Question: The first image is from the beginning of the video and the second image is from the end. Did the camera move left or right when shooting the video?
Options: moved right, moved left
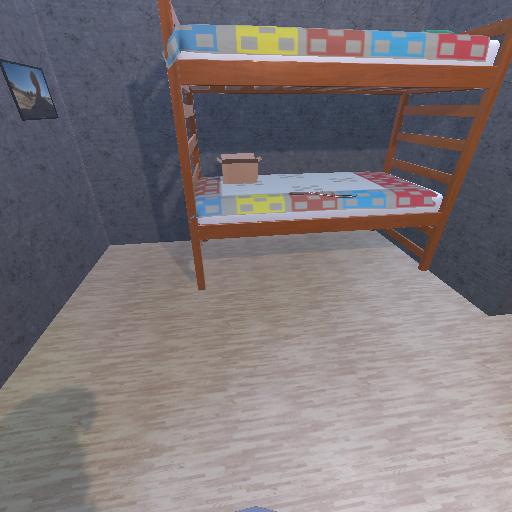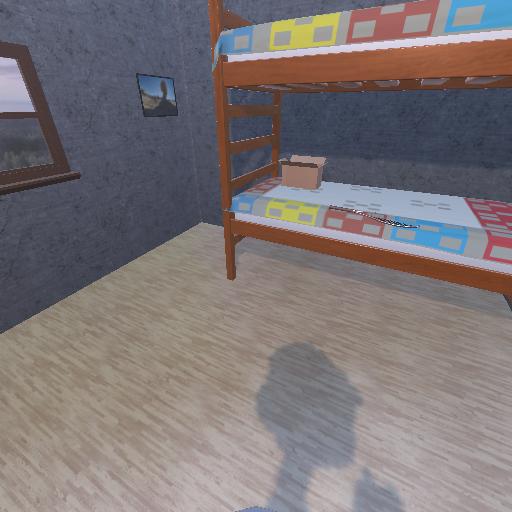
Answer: moved right